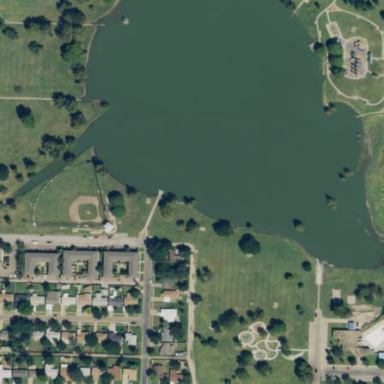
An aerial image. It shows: Park.